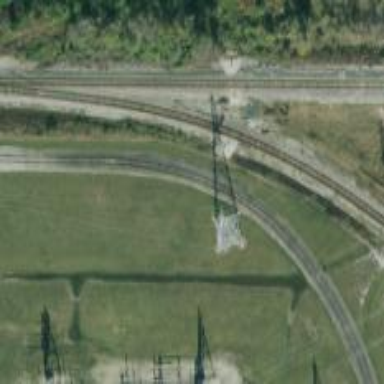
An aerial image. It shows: Disused railway spur line.